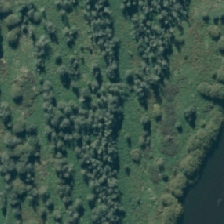
Land cover: deciduous_hardwood